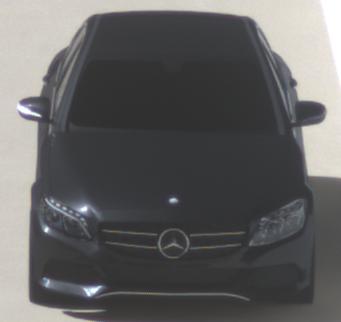
Make: Mercedes-Benz
Model: C 160
Detailed model: C-Class (205) Limousine
Model produced from: 2015/04
Model produced until: 2018/04
Doors: 4
Color: black
Road condition: dry road
Daytime: midday
Contrast: high contrast